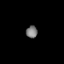
Tissue: prostate
Cell type: T cells
Senescence score: 0.3311
Nuclear area (px): 136
Mean DAPI intensity: 120.904